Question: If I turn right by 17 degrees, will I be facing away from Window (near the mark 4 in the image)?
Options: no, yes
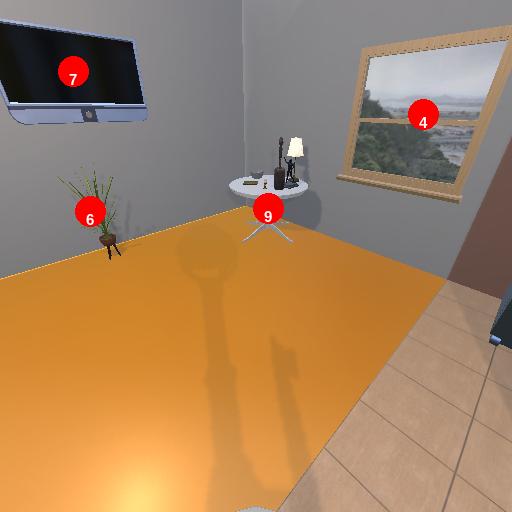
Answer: no